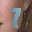
Label: 7